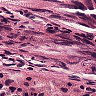
Metastatic tissue present: yes